The image is the raw time-domain waveform of a rolling-element bearing's vibration signal. Determine the bearing's health state. Answer with exactly one of: normal, inner_race, outer_race, ball.
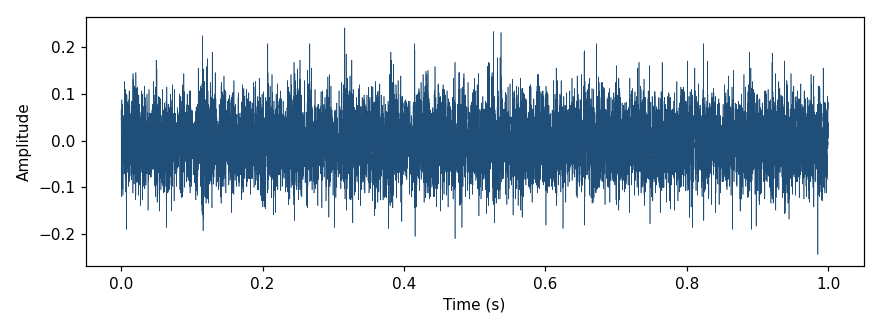
Answer: normal